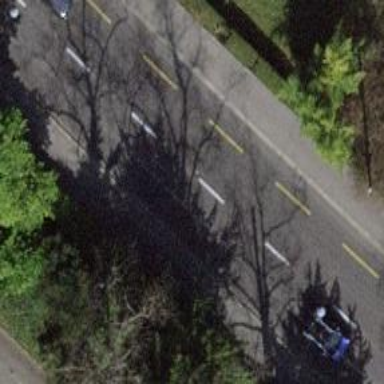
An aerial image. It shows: Tertiary road with asphalt surface and trolley wire.